Question: I have a highstock chart which hosts a stacked column + a spline line . I have some issues with the preview shown at the bottom : it is neither for the stacked column nor for the spline line , and I want to set it to one of these (preferably the stacked column ) . From what I am guessing, the highstock renders a preview for a combination of them, but i am not sure. Please help!

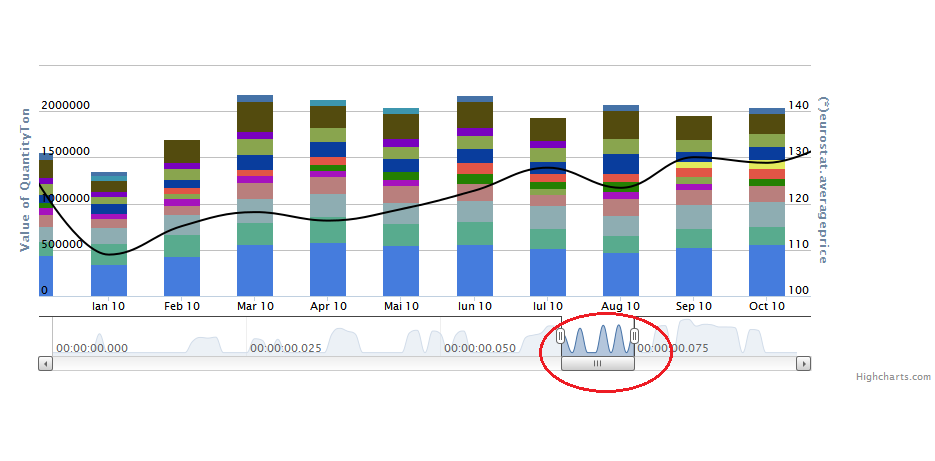
Answer: navigator: {
baseSeries: 'spline',
height: 35
},
'spline' is the ID of the series i want to render in the preview